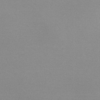
Label: dusty